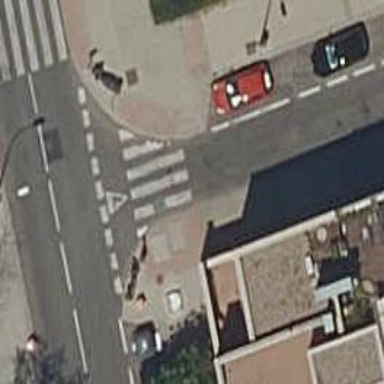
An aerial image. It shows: Uncontrolled footway crossing with markings.